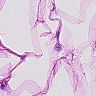
Metastatic tissue present: no